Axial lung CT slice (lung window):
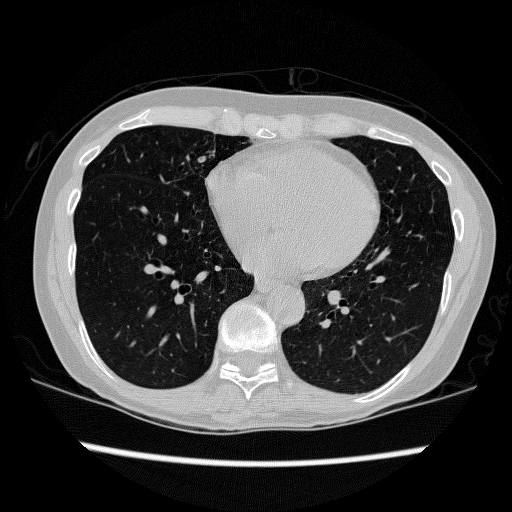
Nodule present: no